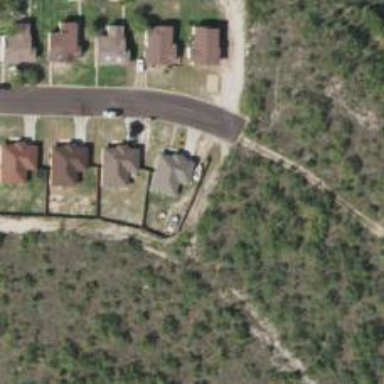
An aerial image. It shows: Alleyway designated as service road.